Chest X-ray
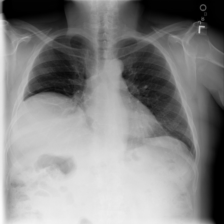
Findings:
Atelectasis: negative
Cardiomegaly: negative
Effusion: negative
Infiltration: negative
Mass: negative
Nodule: negative
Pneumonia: negative
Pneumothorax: negative
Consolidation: negative
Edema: negative
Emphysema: negative
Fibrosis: negative
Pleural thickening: negative
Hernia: negative